Question: Alright, bear with me as I try to explain this as clearly as possible.
I have a legacy data table from dBASE currently in SQL that I need to break apart into normalized tables. The legacy table has columns for LastName, FirstName, SSN, TestDate, Score, TestDate2, Score2, TestDate3, Score3. When the old system was in use, and an operator needed to add an additional test, they had to create an entirely new record with the same LastName, FirstName, SSN to enter the fourth test since each record only has a spot for three exams. The new database has an employee table for the LastName, FirstName, and SSN, and a Test table for each of the exams. I can't figure out how to write the procedure in order to get the unique instance of the employee, along with all test records, when it has more than one row associated with it.
Here is an "example" of the data...

A point in the right direction would be a huge help! Thank you!!
Edit: SQL Server 2012, Employee table currently has an EmployeeId which will be used as the IDENTITY field. The Exam table has the EmployeeId as an FK.
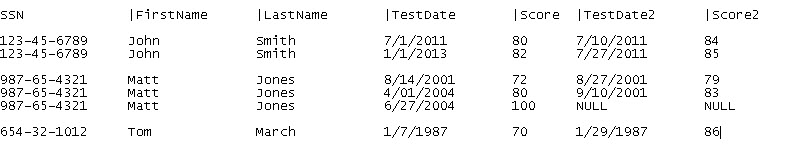
Answer: You can use something like the following
'''
INSERT INTO Employee
(LastName,
FirstName,
SSN)
SELECT DISTINCT LastName,
FirstName,
SSN
FROM Denormalised
INSERT INTO Test
(EmployeeId,
TestDate,
TestScore)
SELECT E.EmployeeId,
CA.TestDate,
CA.TestScore
FROM Denormalised D
JOIN Employee E
ON EXISTS(SELECT E.LastName,
E.FirstName,
E.SSN
INTERSECT /*Null safe equality in case any of the columns are nullable*/
SELECT D.LastName,
D.FirstName,
D.SSN)
CROSS APPLY (SELECT TestDate,
Score
UNION ALL /*Unpivot the three test instances into a row each*/
SELECT TestDate2,
Score2
UNION ALL
SELECT TestDate3,
Score3) CA(TestDate, TestScore)
WHERE NOT ( CA.TestDate IS NULL
AND CA.TestScore IS NULL )
'''